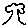
Label: tree